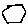
Label: hexagon